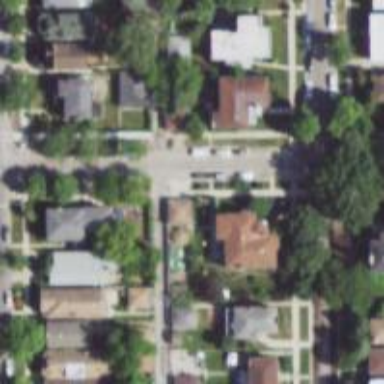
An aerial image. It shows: Alley classified as service road.